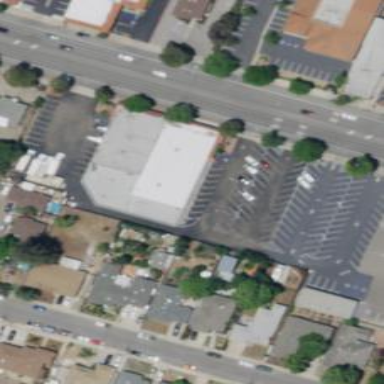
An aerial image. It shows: Building that houses furniture shop.